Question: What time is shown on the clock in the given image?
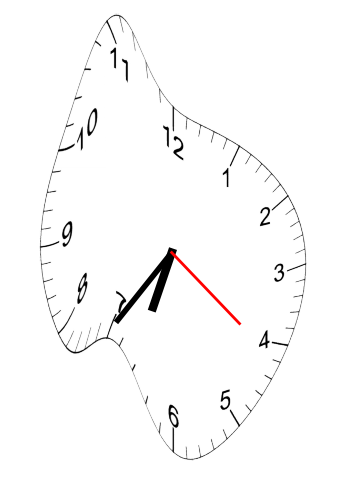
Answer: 06:35:21